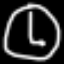
Label: clock